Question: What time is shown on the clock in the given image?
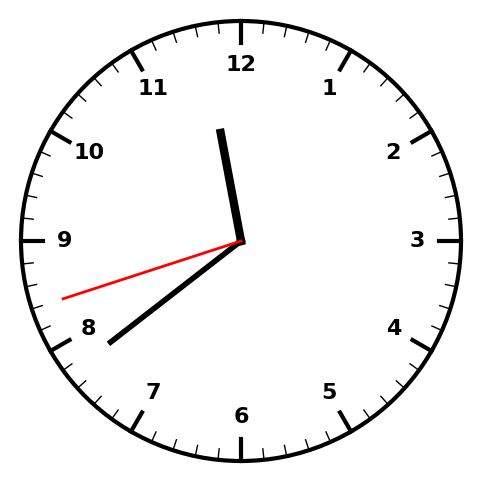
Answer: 11:38:42